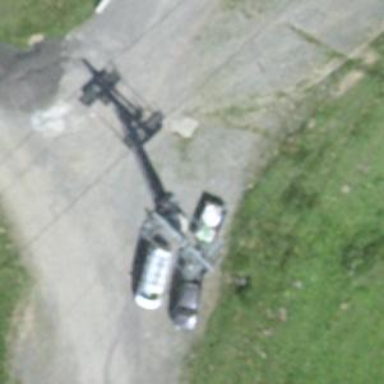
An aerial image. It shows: Pylon for aerialway.